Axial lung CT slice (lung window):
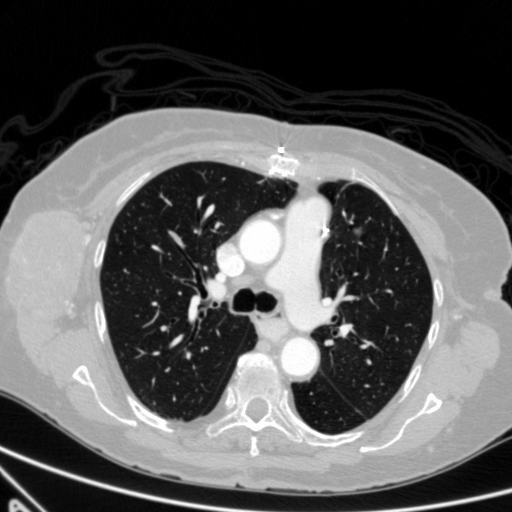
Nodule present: yes
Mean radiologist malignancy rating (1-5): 4